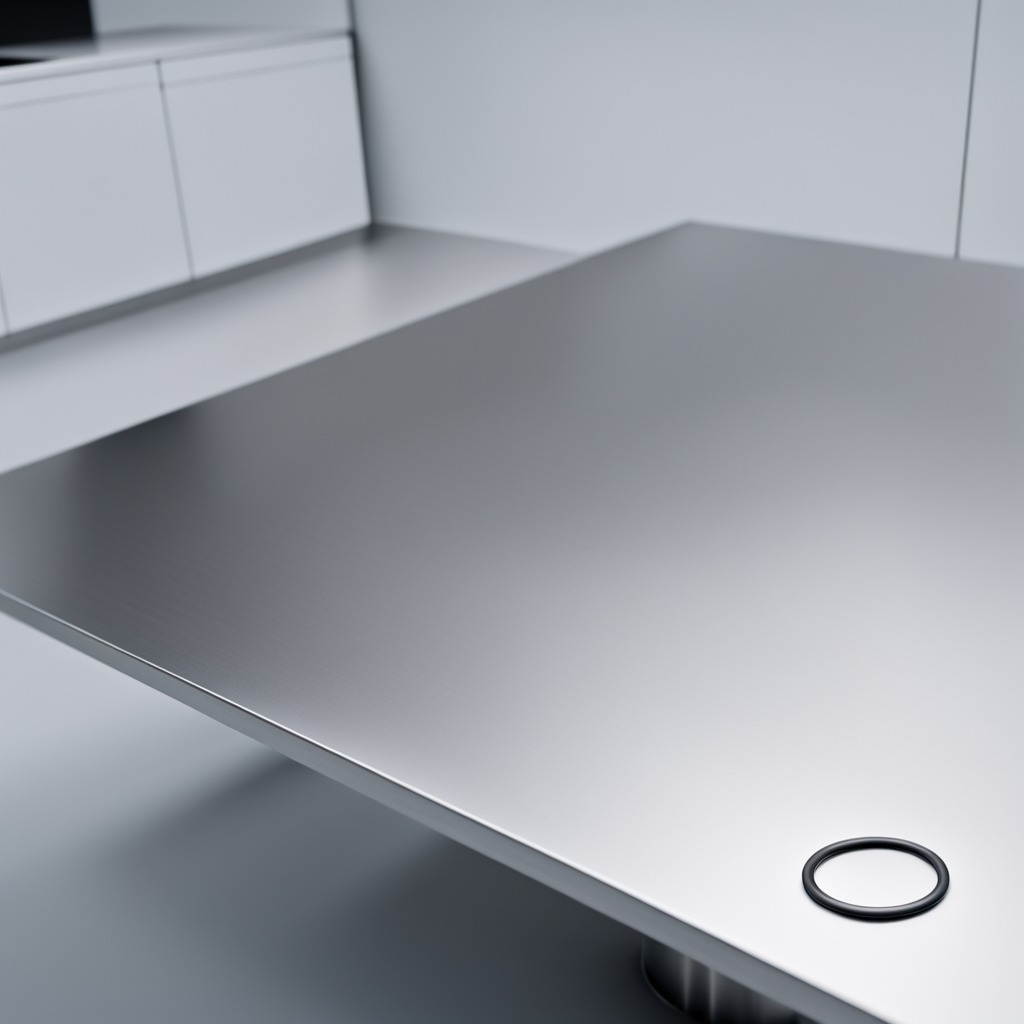
A rubber O-ring lies on a stainless steel table in a high-end prototyping lab.